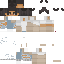
A female human skin with medium skin, wearing brown long hair dressed in a blue tshirt and black shorts, featuring a closed mouth.